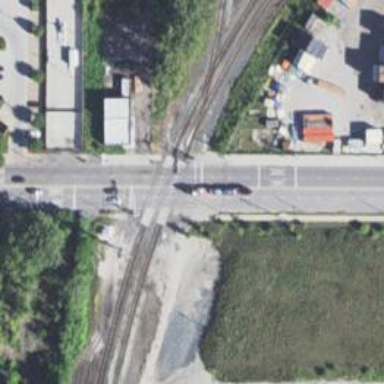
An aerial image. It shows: Railway crossing.